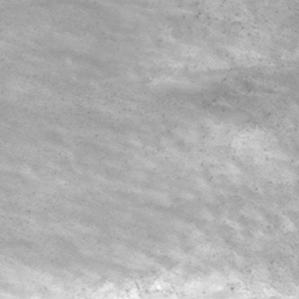
Label: non_frost